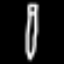
Label: pencil